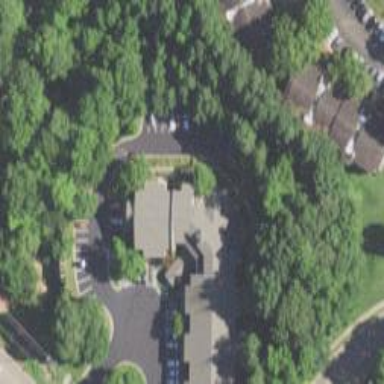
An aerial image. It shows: Commercial building used for apartments.